Question: I am making a Top-Down 2D shooting game and i did spot a trouble.
The point is, player gun has weird rotation whenever the player rotate.
I made my Player face mouse position. Player gun is not in the center of sprite.
The Gun is a prefab in PlayerHand and PlayerHand is a Child of Player.
I tried a lot of things and yet still i cant find a solution.
'''
public class HandHolder : MonoBehaviour
{
[SerializeField] Gun gun;
[SerializeField] float offsetX;
[SerializeField] float offsetY = 0.01f;
Gun playerGun;
void Awake ()
{
playerGun = Instantiate(gun,transform.localPosition,transform.localRotation) as Gun;
}
// Update is called once per frame
void Update ()
{
playerGun.transform.position = new Vector3(transform.position.x + offsetX,transform.position.y + offsetY);
playerGun.transform.rotation = transform.rotation;
playerGun.Shooting();
}
}
void Update()
{
if (!isLocalPlayer)
return;
Vector3 position = new Vector3(Input.GetAxisRaw("Horizontal"), Input.GetAxisRaw("Vertical")).normalized * Time.deltaTime * 20f;
transform.position += position;
FaceMouse();
}
public void FaceMouse()
{
Vector3 mousePosition = Camera.main.ScreenToWorldPoint(Input.mousePosition) - transform.position;
mousePosition.Normalize();
float rotation_z = Mathf.Atan2(mousePosition.y, mousePosition.x) * Mathf.Rad2Deg;
transform.rotation = Quaternion.Euler(0f, 0f, rotation_z);
}
'''
Here are the screenshoots. My Player already has a gun in texture. but it is only texture. I want the Gun prefab to be exactly on the place of Player sprite gun, whenever i rotate.

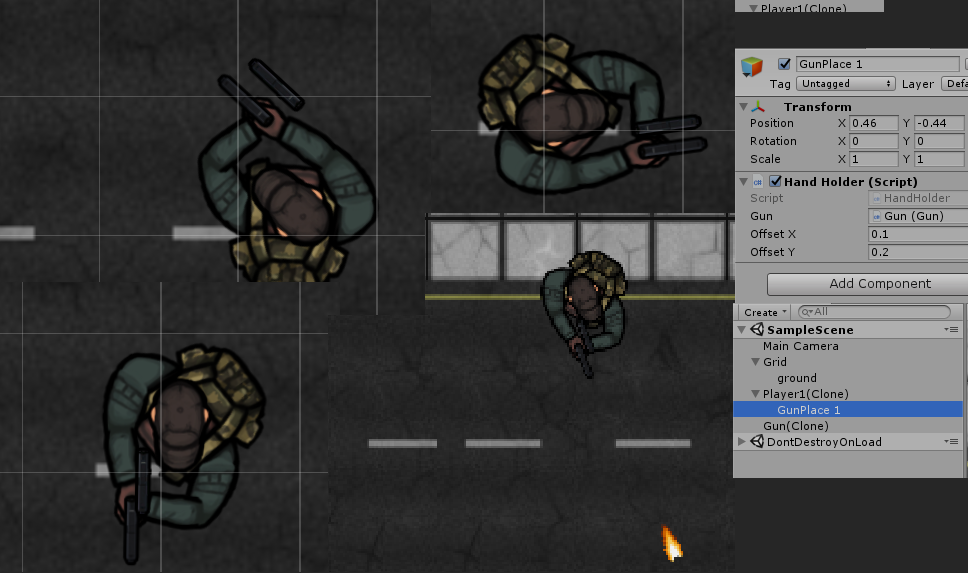
Answer: add an empty to your player, name it 'gunTransform'. tag it 'GunTransform' make sure the forward axis(blue) is facing the players forward direction.
Class Level variable -
'''
Transform guntransform;
'''
in 'Awake()':
'''
guntransform=this.GameObject.FindObjectWithTag("GunTransform").getComponent<Transform>();
'''
then instead of
'''
playerGun = Instantiate(gun, transform.localPosition, transform.localRotation) as Gun;
'''
call
'''
playerGun = Instantiate(gun, guntransform.position, guntransform.rotation) as Gun;
'''